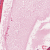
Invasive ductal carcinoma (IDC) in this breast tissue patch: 0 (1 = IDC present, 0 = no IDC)